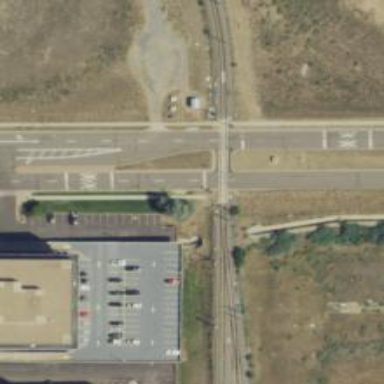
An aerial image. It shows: Light rail electrified with contact line.